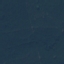
Land use / land cover class: Forest